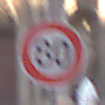
Verkehrszeichen: Geschwindigkeit80
Umgebung: Outdoor, Urban
Tageszeit: MorningAfternoon
Wetter: PartlyCloudy
Licht: Natural
Jahreszeit: NotSpecified
Kontrast: LowContrast